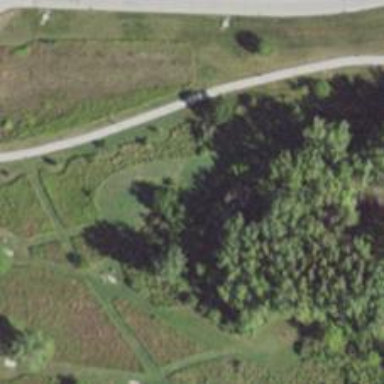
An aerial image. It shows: Disc golf hole.